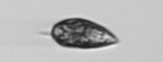
Label: Prorocentrum_triestinum